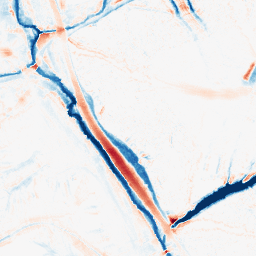
Category: morphological
Decomposition family: tophat_combined
Decomposition parameters: size: 10
Upsampling method: bicubic_16x
Upsampling parameters: scale: 16
Upsampling scale: 16